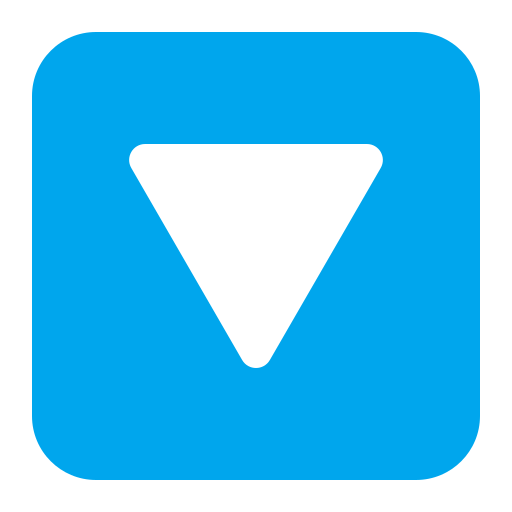
downwards button flat